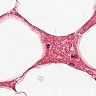
Metastatic tissue present: no